Question: I am trying to use the wonderful library by Jake; ActionbarSherlock(ABS) version 4.2. I need to use the refresh icon in the actionbar for refreshing the content of the SherlockListFragment.
I have got the code right but I could not find the right icon the refresh button. and other icons are build right into ABS. For example '.setIcon(R.drawable.abs_ic_search)'.
I tried and downloaded a few from the google images but they have some or other problem like this one has a white background.

How can get icon for which can be used in Actionbar with Actionbar Sherlock?
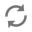
Answer: Yes, they are readily available in the Action Bar Icon Pack, found <URL>.